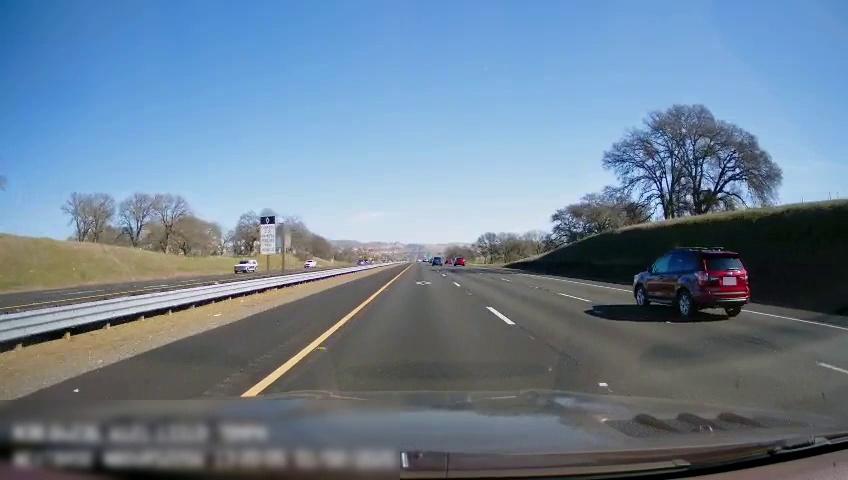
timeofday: Day
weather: Sunny
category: Drivable Space
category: Drivable Space
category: Vehicles | SUV
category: Vehicles | SUV
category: Vehicles | Car
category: Vehicles | Car
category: Vehicles | Car
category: Lanes | Opposite Lane
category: Lanes | Current Lane
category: Lanes | Current Lane
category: Lanes | Alternate Lane
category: Lanes | Alternate Lane
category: Traffic | Signs